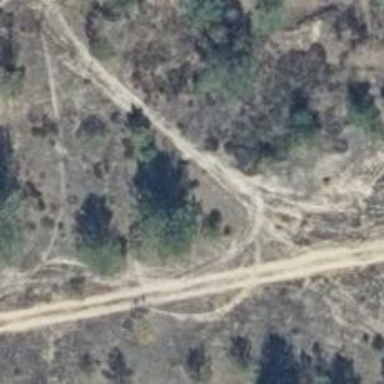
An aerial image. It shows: Sandy track road with grade4 tracktype.